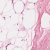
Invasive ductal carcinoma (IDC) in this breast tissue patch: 0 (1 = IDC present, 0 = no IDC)